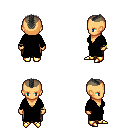
a pixel art fantasy rpg character, female body template, human, tanned skin, black robe, robe skirt, gray short mohawk hairstyle, bracelets, gold boots, four views (front, back, left, right), 2x2 character sprite sheet, small pixel art, hard edges, no anti-aliasing